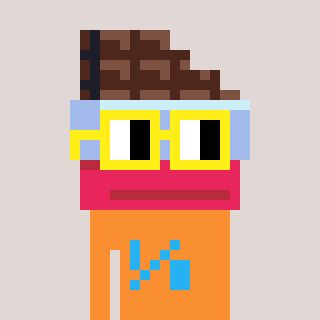
a pixel art character with square yellow glasses, a chocolate-shaped head and a orange-colored body on a warm background